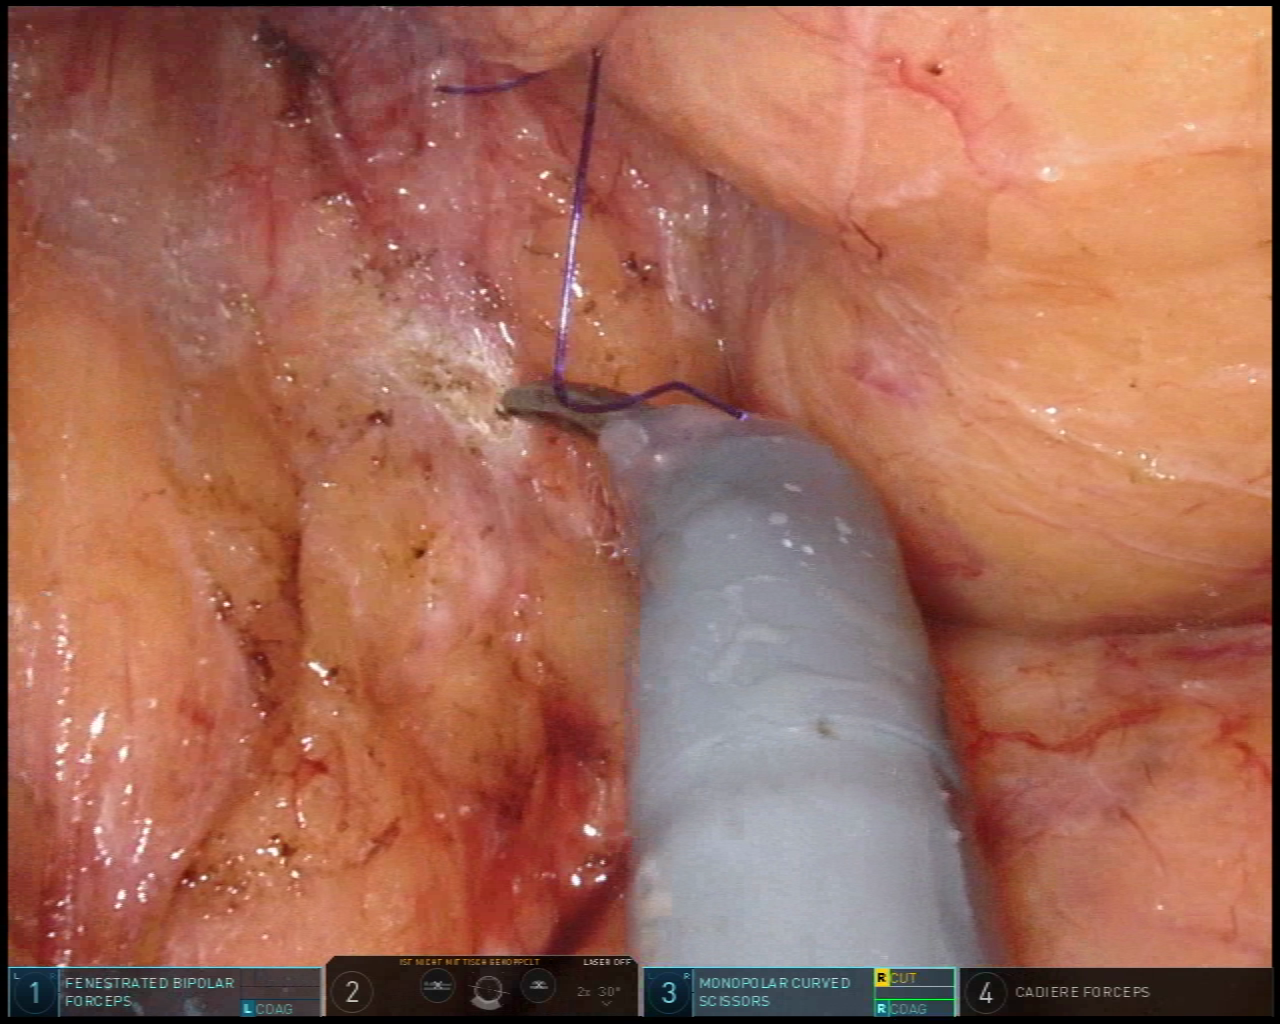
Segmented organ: pancreas
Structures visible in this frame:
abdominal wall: no
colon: no
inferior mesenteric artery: no
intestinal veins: no
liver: no
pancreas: yes
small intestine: no
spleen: no
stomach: no
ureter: no
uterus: no
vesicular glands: no